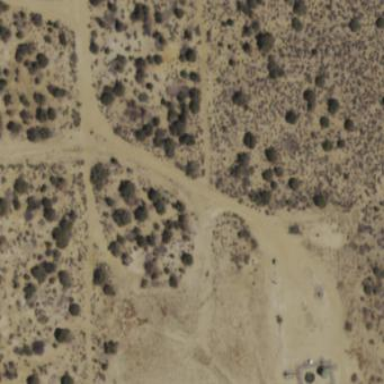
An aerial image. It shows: Unpaved service road.